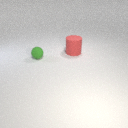
large red rubber cylinder to the right of small green rubber sphere